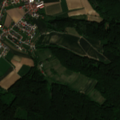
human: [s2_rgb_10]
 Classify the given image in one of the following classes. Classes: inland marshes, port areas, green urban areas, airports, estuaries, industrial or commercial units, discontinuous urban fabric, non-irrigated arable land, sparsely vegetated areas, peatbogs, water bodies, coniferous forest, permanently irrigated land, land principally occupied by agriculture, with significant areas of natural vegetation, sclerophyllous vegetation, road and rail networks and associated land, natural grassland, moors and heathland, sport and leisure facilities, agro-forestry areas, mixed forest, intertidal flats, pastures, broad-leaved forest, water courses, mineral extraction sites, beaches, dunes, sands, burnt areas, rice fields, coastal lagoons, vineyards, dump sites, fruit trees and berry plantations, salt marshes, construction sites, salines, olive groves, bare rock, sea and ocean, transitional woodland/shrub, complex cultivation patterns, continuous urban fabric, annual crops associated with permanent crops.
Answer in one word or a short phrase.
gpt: discontinuous urban fabric, non-irrigated arable land, land principally occupied by agriculture, with significant areas of natural vegetation, broad-leaved forest